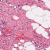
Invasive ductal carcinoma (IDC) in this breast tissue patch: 0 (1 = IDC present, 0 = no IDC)